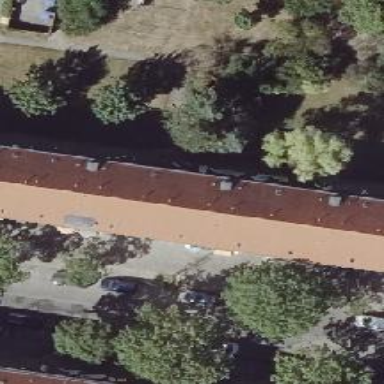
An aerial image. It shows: Footway that passes through building tunnel.